Question: I need to add an icon to custom right click context menu and a separator before and after the menu items i added to right click menu for windows XP,
I found some solutions that work for windows 7 but i an searching it for windows XP, Kindly help.
For example you we can see the image of Tortoise SVN also the separator before and after the menu item.

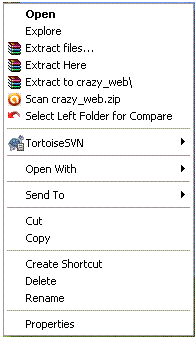
Answer: Try <URL>
and <URL> might help you too.
You can customize the context menu using <URL>